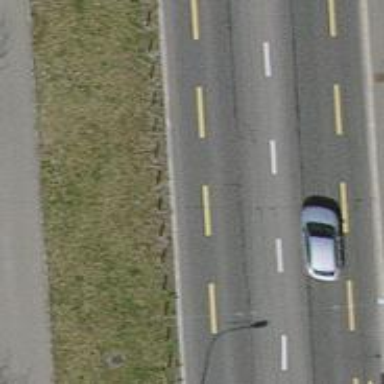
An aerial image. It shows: Bollard barrier.